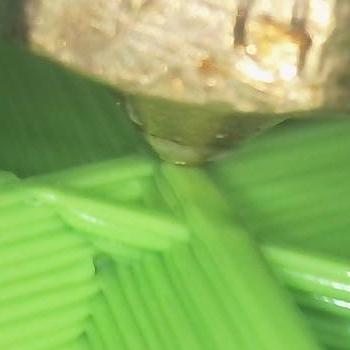
Flow rate: 283%